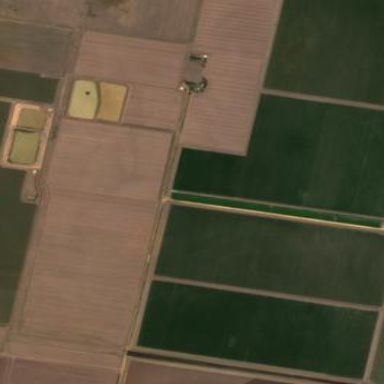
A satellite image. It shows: Farmland with furrow irrigation.